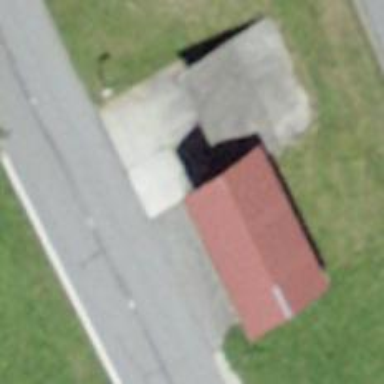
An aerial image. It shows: Bus stop along the road.